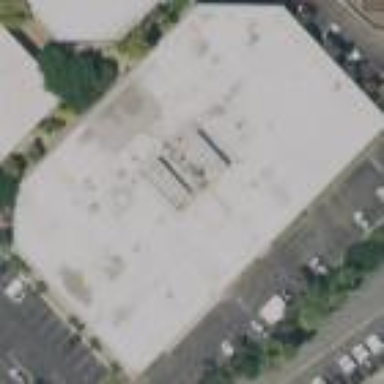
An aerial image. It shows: Commercial building.